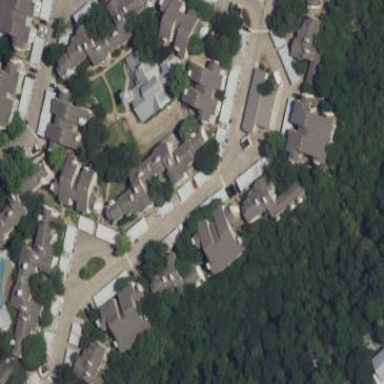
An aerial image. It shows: Residential area with apartments.